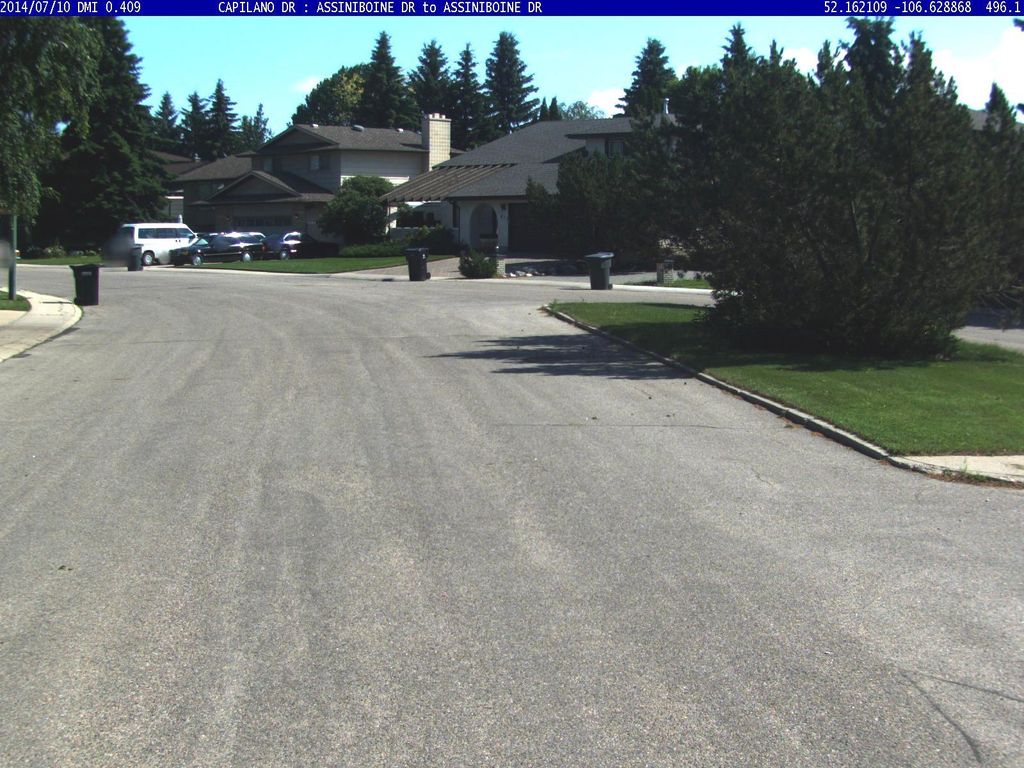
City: saskatoon